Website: home-depot
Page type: review-order
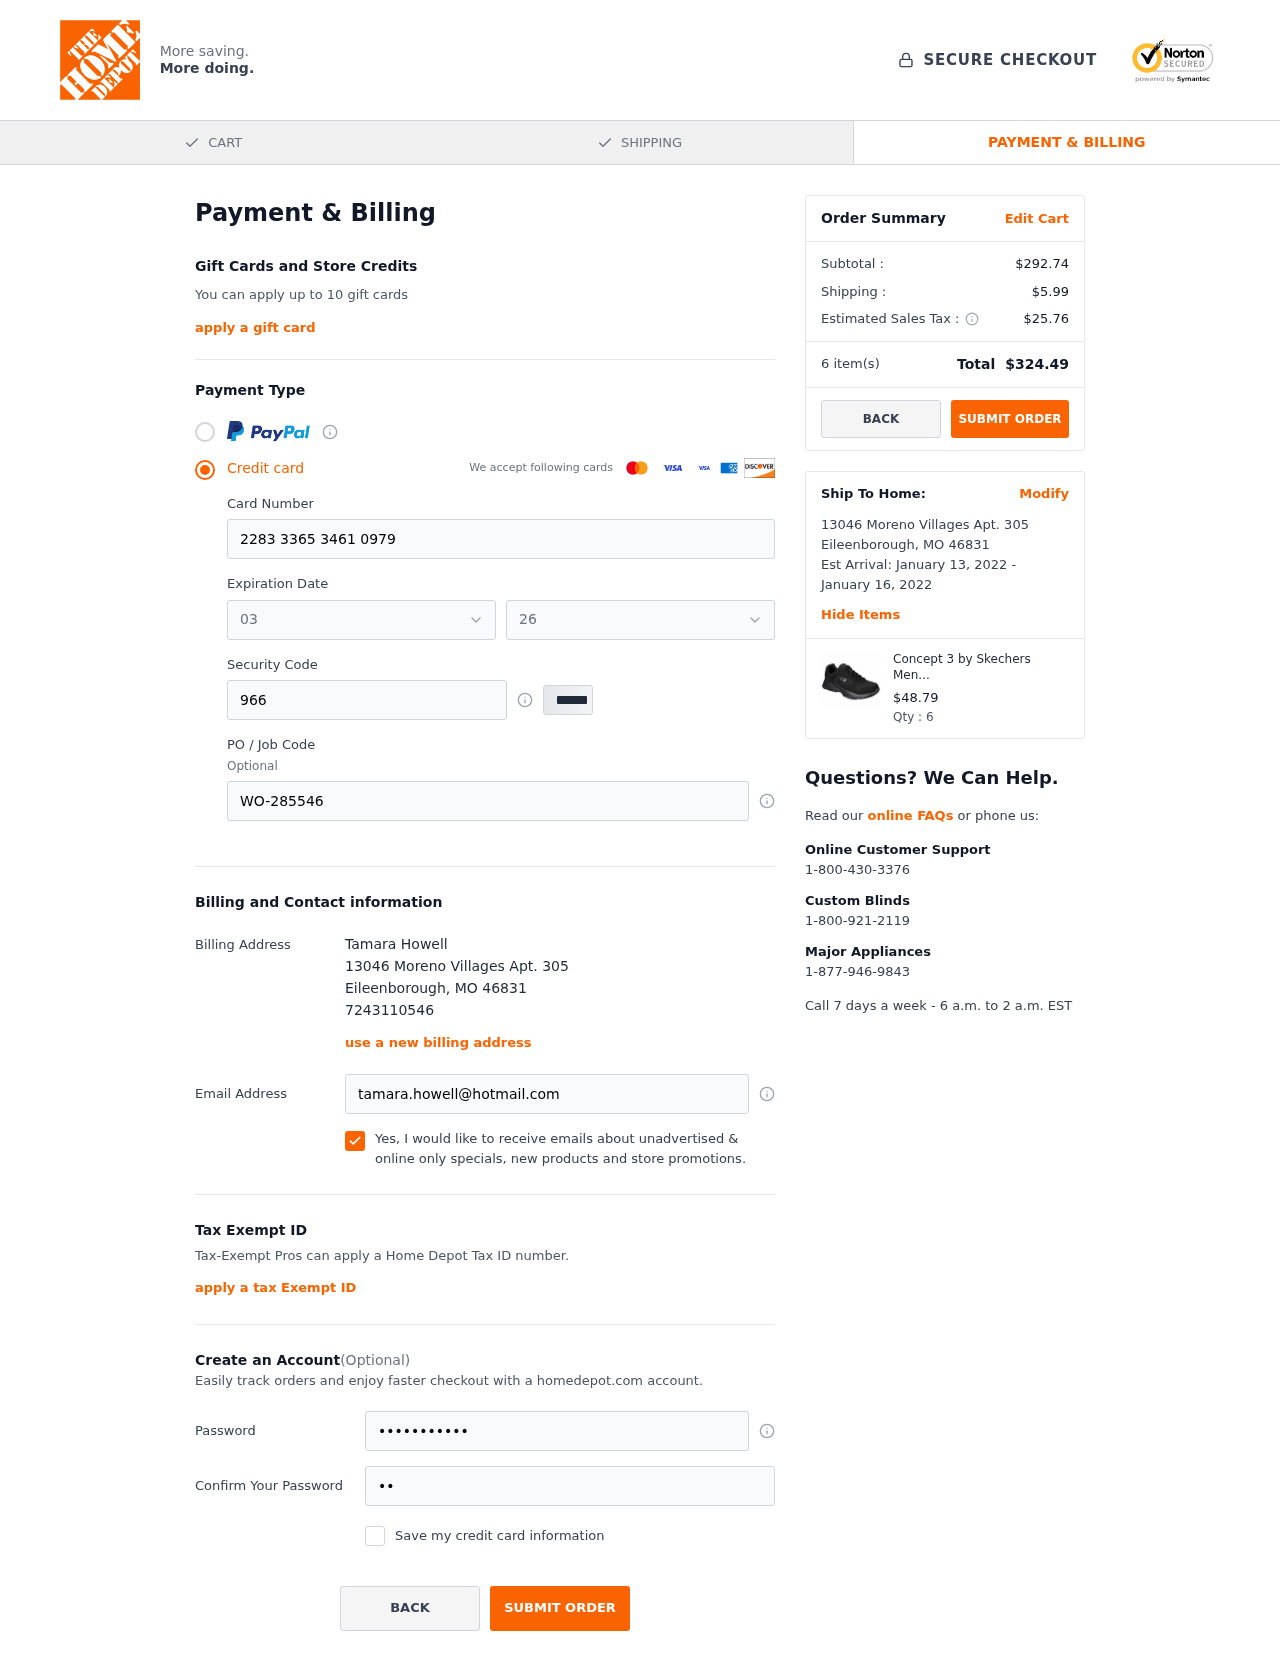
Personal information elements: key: PII_CARD_EXPIRY_MONTH
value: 03
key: PII_CARD_EXPIRY_YEAR
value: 26
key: PII_CITY
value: Eileenborough
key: PII_FULLNAME
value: Tamara Howell
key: PII_PHONE
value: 7243110546
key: PII_POSTCODE
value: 46831
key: PII_STATE_ABBR
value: MO
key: PII_STREET
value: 13046 Moreno Villages Apt. 305
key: PII_CARD_NUMBER
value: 2283 3365 3461 0979
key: PII_CARD_CVV
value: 966
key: PII_JOB_CODE
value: WO-285546
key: PII_EMAIL
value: tamara.howell@hotmail.com
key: PII_POSTCODE_FULL
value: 46831
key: PII_POSTCODE_NUMERIC
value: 46831
Product elements: key: PRODUCT1_NAME
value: Concept 3 by Skechers Men's Arizin Lace-up Sneaker,Black,10.5 Medium US
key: PRODUCT1_PRICE
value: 48.79
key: PRODUCT1_QUANTITY
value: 6
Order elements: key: ORDER_SUBTOTAL
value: $292.74
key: ORDER_SHIPPING_COST
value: $5.99
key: ORDER_TAX
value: $25.76
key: ORDER_NUM_ITEMS
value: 6
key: ORDER_TOTAL
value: $324.49
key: ORDER_SHIPPING_DATE
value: January 13, 2022
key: ORDER_DELIVERY_DATE
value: January 16, 2022